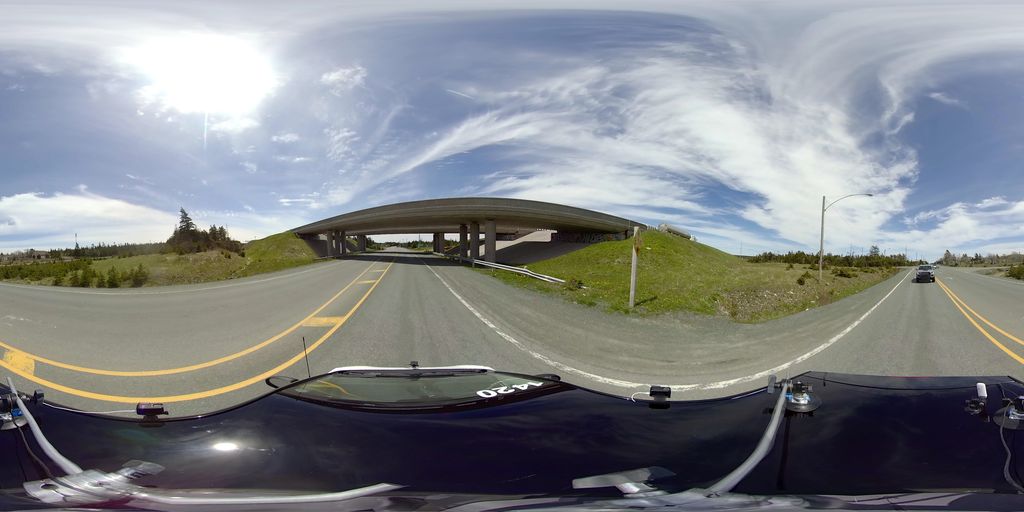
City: st_johns